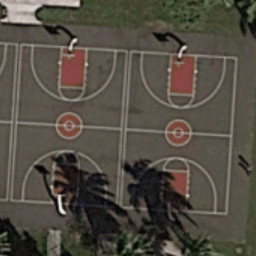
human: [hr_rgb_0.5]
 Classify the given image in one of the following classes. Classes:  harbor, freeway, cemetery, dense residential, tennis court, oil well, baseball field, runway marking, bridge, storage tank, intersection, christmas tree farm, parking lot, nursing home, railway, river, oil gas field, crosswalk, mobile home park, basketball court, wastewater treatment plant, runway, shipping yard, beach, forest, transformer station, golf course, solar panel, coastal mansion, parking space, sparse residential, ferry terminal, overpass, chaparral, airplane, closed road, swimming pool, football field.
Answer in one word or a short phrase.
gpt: basketball court